Question: Game Rule: Clicking a light toggles itself and its adjacent (up, down, left, right) lights. What is the minimum number of clicks required to turn off all the lights?
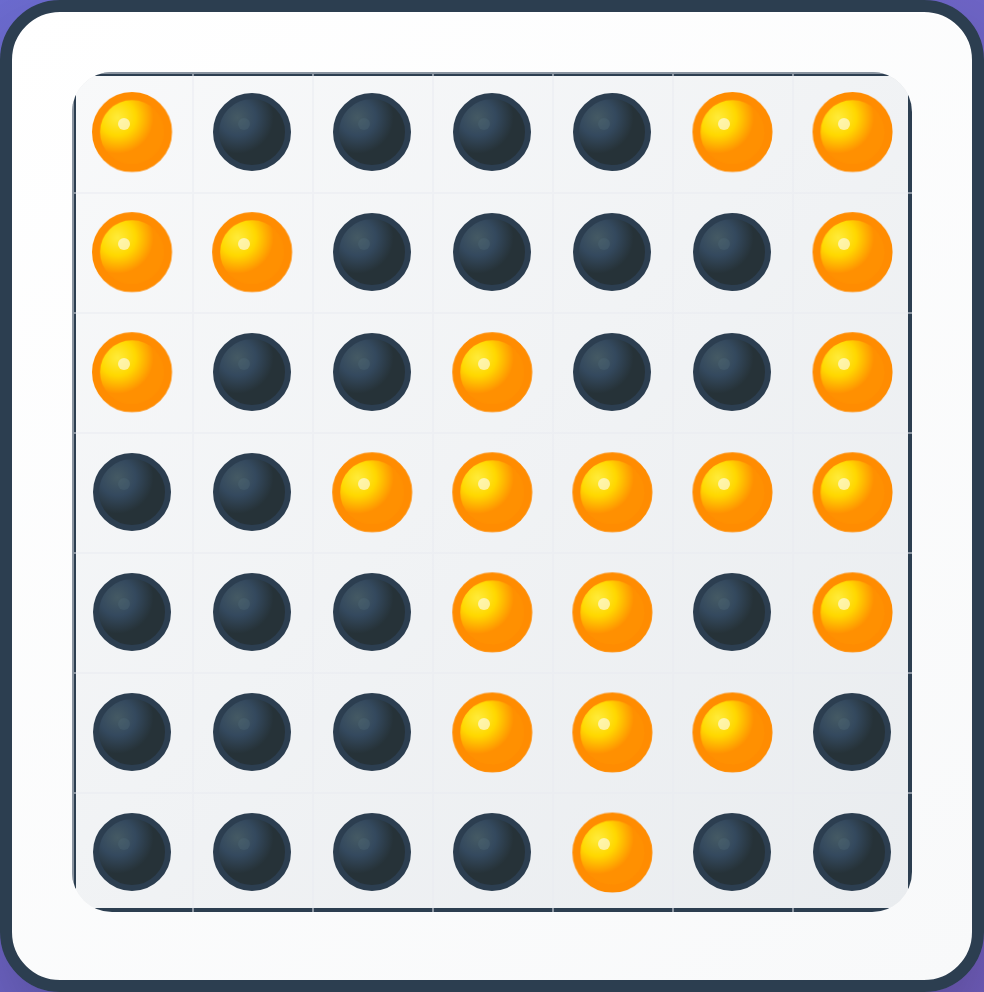
Answer: 5